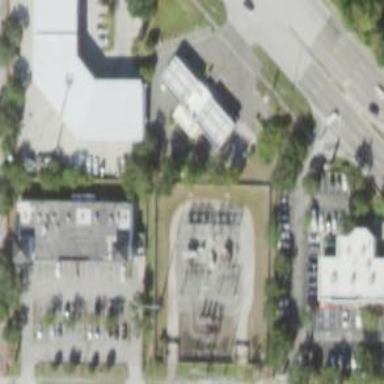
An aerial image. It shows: Outdoor distribution substation.